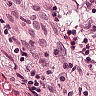
Metastatic tissue present: no